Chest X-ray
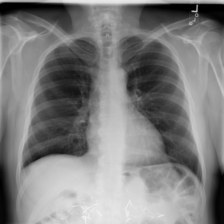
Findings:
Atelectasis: negative
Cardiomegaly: negative
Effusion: negative
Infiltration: negative
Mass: negative
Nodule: negative
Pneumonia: negative
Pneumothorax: negative
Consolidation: negative
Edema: negative
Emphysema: negative
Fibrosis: negative
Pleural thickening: negative
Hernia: negative